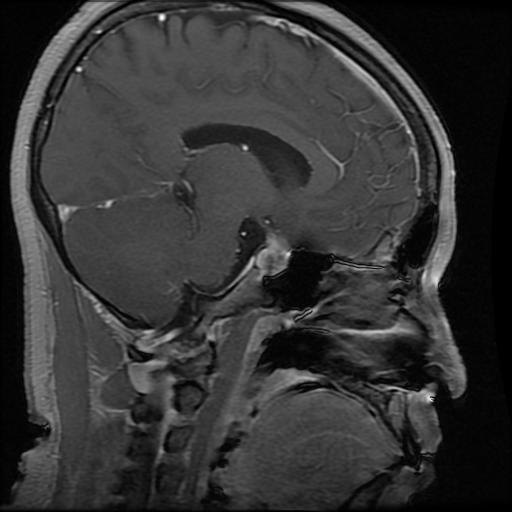
Label: pituitary